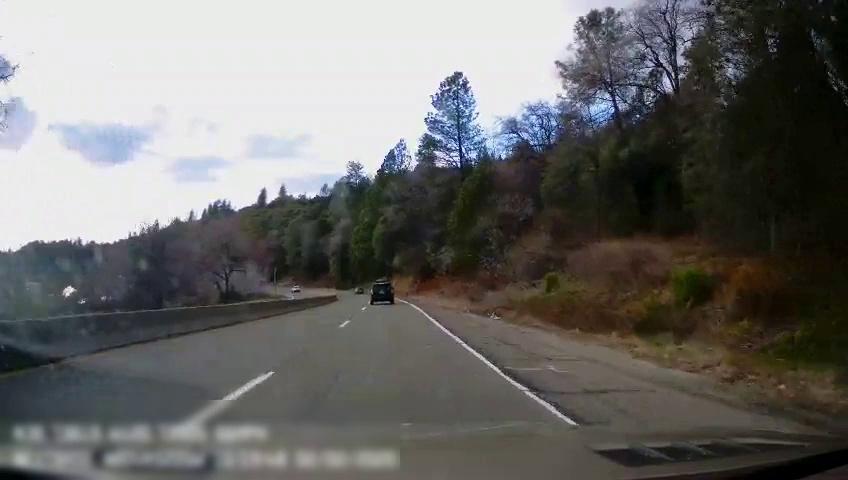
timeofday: Day
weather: Cloudy
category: Drivable Space
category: Drivable Space
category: Vehicles | SUV
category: Vehicles | Car
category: Vehicles | Car
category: Lanes | Current Lane
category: Lanes | Current Lane